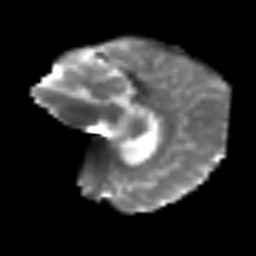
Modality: T2w
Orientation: sagittal
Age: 54
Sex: female
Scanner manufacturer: siemens
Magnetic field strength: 3 T
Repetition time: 3.2 s
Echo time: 0.081 s